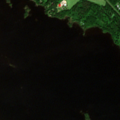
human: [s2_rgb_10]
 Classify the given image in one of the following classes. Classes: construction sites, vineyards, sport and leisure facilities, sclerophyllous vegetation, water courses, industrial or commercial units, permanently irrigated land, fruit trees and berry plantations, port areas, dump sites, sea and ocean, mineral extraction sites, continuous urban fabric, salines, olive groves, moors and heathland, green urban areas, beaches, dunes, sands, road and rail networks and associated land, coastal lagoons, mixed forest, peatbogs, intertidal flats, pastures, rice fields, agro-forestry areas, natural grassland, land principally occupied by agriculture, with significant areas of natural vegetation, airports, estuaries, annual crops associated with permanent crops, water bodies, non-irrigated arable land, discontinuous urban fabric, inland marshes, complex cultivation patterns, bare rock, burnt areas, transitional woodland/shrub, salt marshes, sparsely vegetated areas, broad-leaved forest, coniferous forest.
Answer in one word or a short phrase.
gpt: broad-leaved forest, mixed forest, water bodies